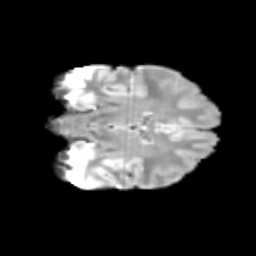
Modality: T2w
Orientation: coronal
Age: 14
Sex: female
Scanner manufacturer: siemens
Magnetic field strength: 3 T
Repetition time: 3.8 s
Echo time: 0.07 s